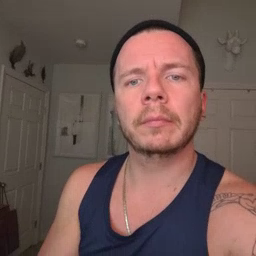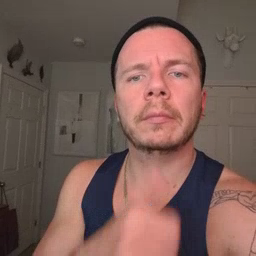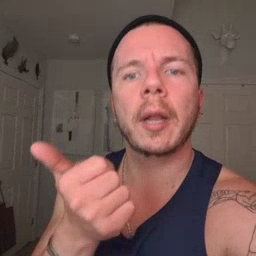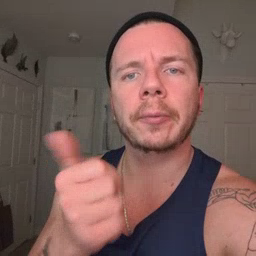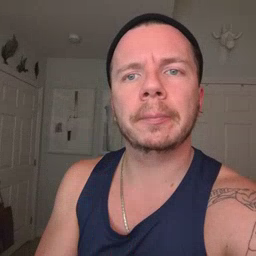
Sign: another